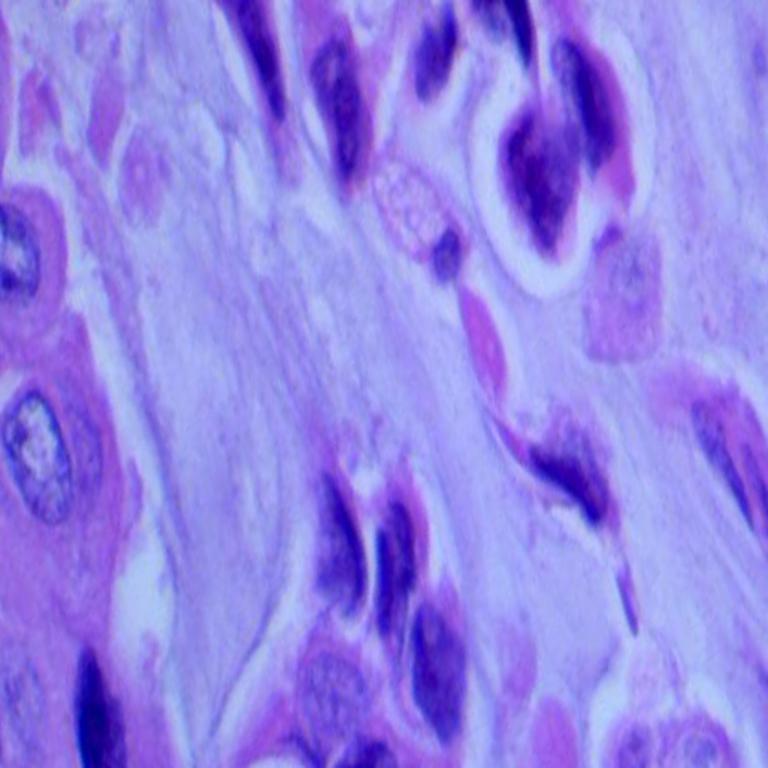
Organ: lung
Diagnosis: adenocarcinomas